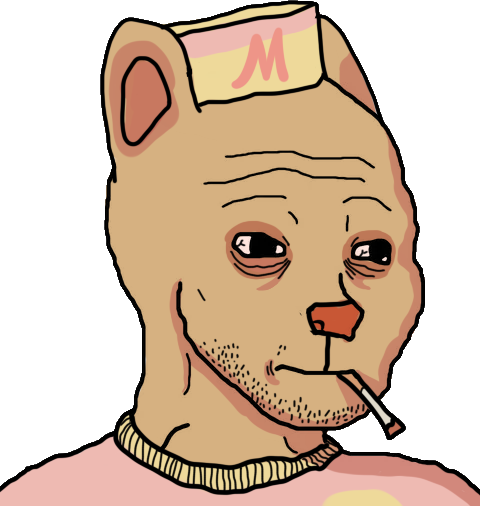
Label: 5_Animal